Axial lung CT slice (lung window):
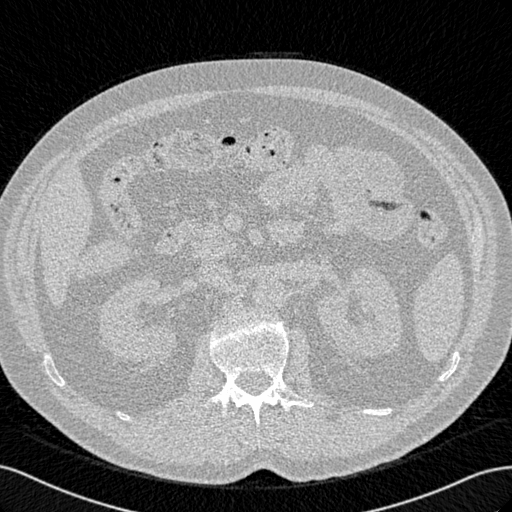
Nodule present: no